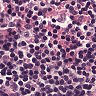
Metastatic tissue present: no